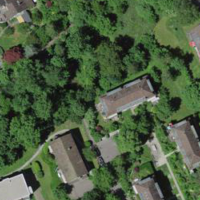
EUNIS habitat code: 55
Species observed at this site:
Allium ursinum
Ficus carica
Lamium galeobdolon
Acer pseudoplatanus